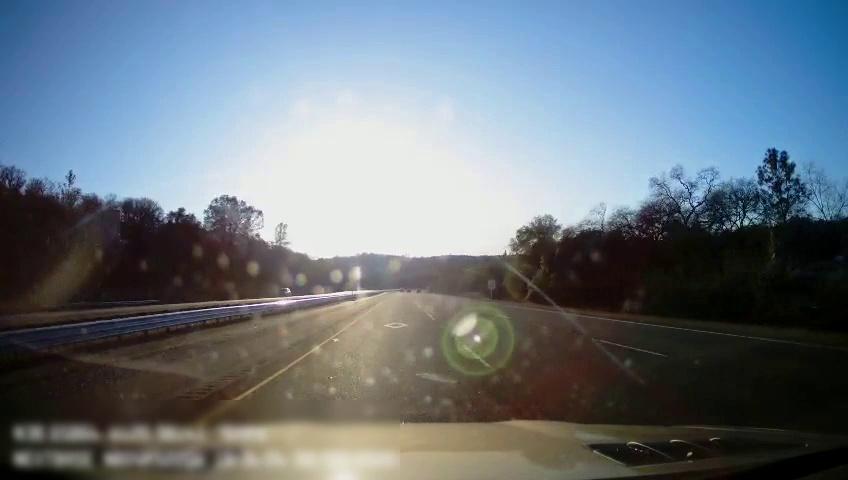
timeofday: Day
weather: Sunny
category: Drivable Space
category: Drivable Space
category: Vehicles | SUV
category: Lanes | Current Lane
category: Lanes | Current Lane
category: Lanes | Alternate Lane
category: Lanes | Alternate Lane